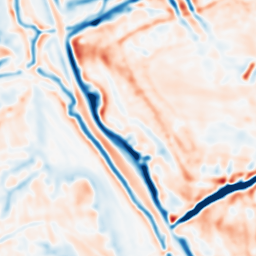
Category: multiscale
Decomposition family: dog_multiscale
Decomposition parameters: sigma_ratio: 1.4
n_scales: 3
base_sigma: 2
Upsampling method: lanczos
Upsampling parameters: scale: 8
Upsampling scale: 8